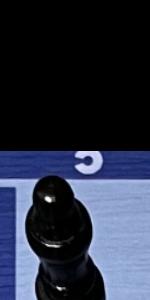
Label: Empty